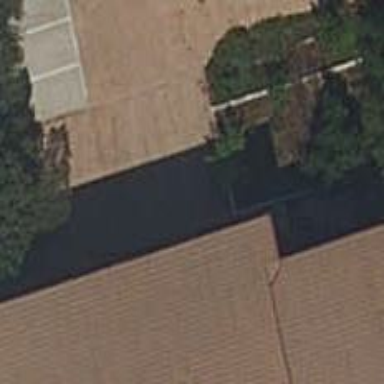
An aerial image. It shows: Concrete steps with ramp.